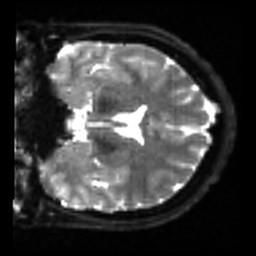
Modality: sbref
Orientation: coronal
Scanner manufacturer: siemens
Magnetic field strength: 3 T
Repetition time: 4 s
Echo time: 0.0594 s